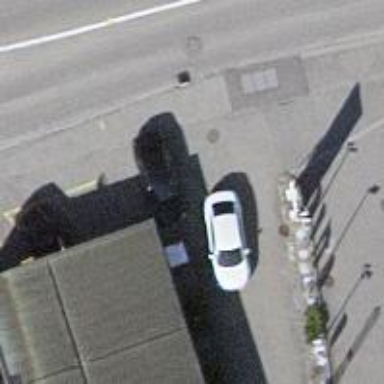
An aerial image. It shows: Post box is visible.